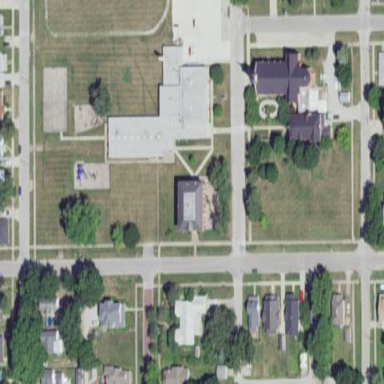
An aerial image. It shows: School.